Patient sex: M
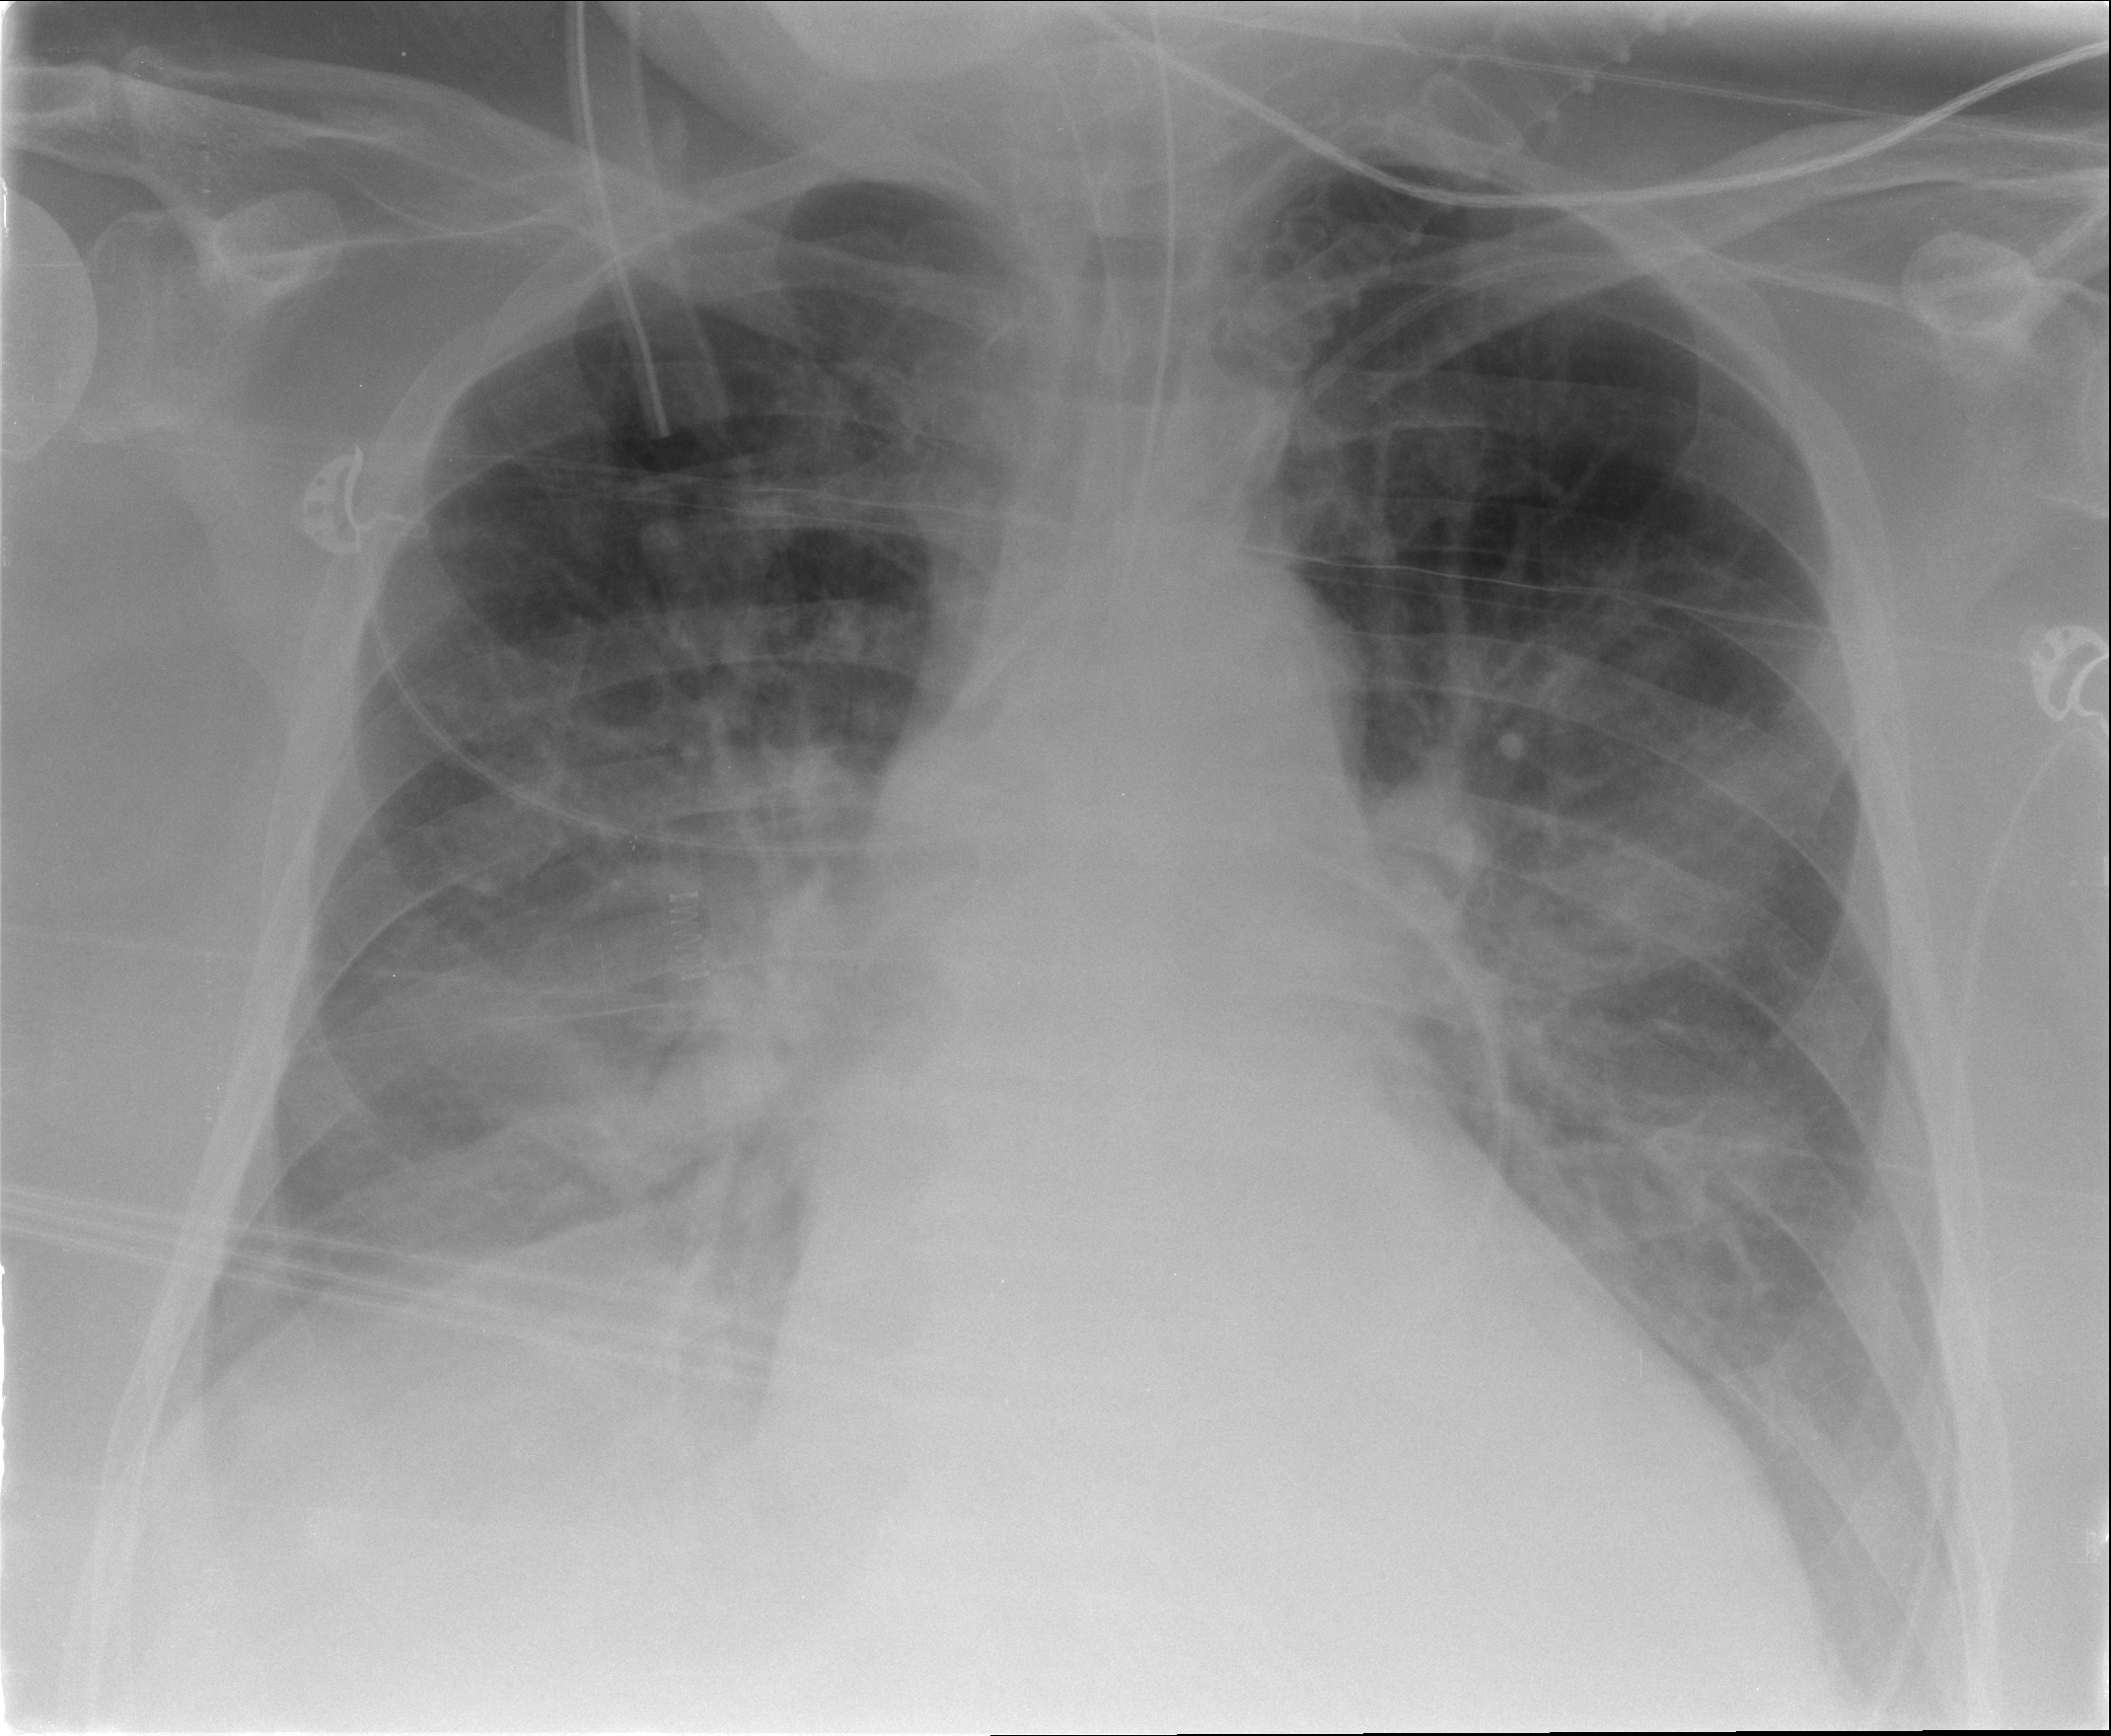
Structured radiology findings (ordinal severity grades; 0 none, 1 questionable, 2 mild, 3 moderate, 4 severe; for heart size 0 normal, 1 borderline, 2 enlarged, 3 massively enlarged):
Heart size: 2
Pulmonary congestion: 2
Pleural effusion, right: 2
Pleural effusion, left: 1
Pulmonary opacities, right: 0
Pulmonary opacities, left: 0
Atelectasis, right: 0
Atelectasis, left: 0